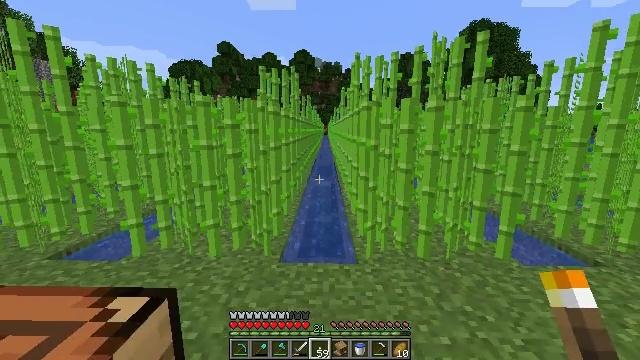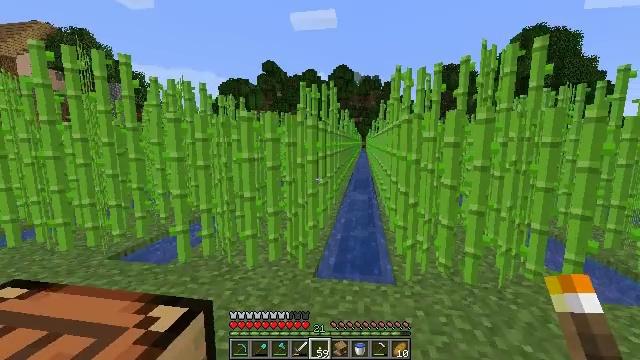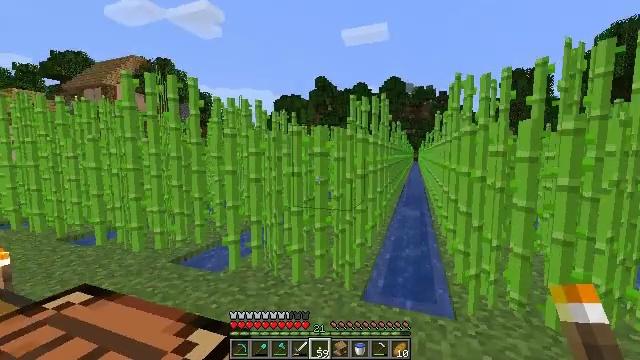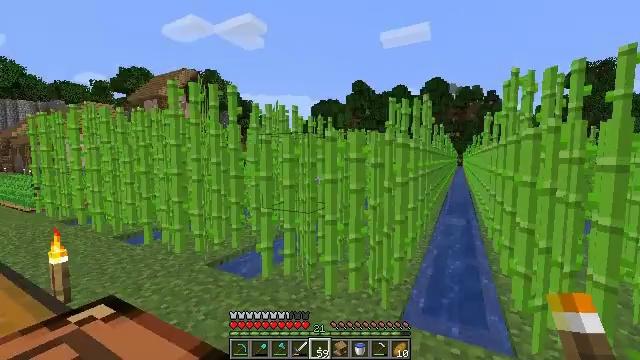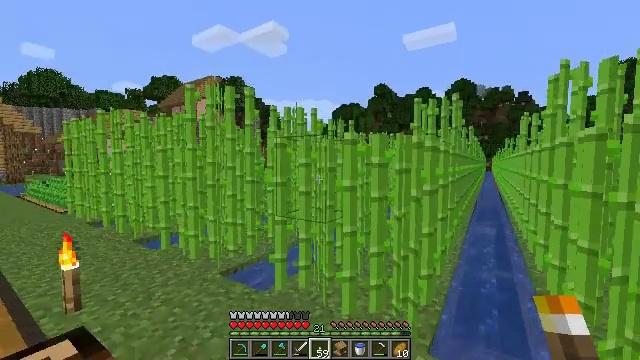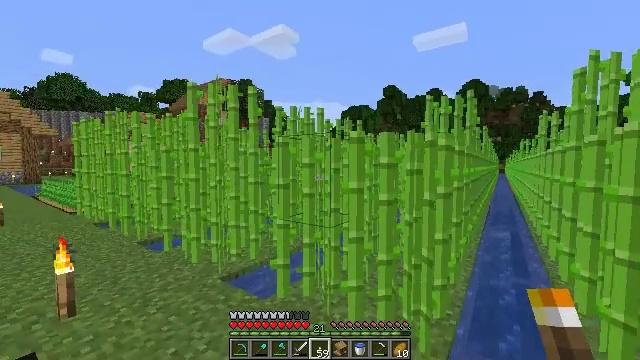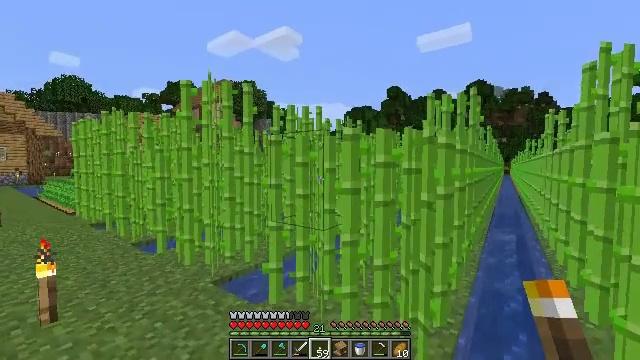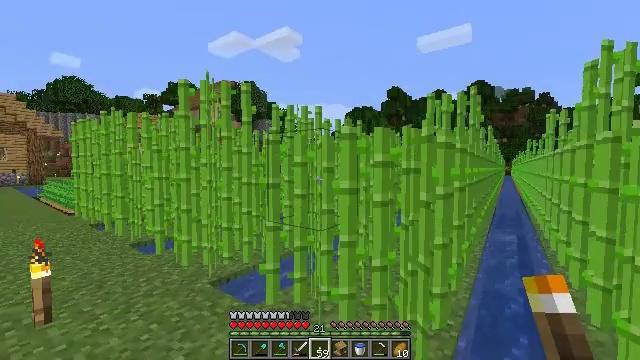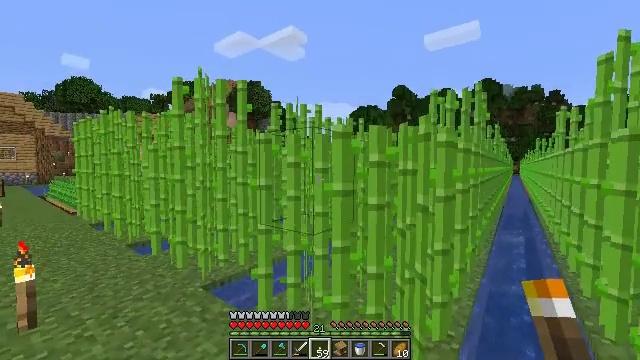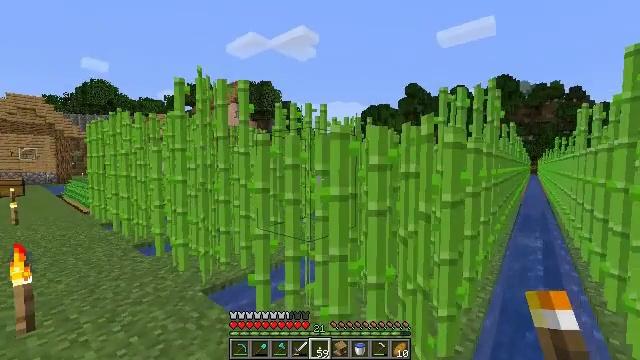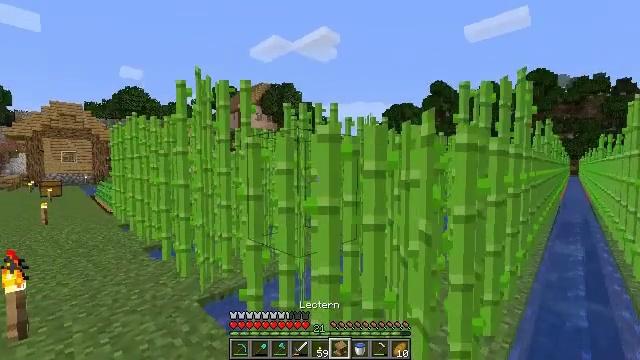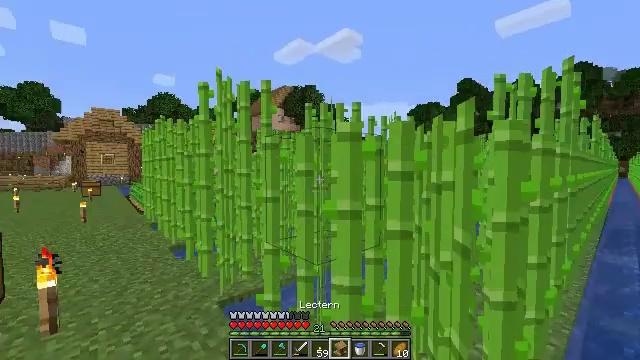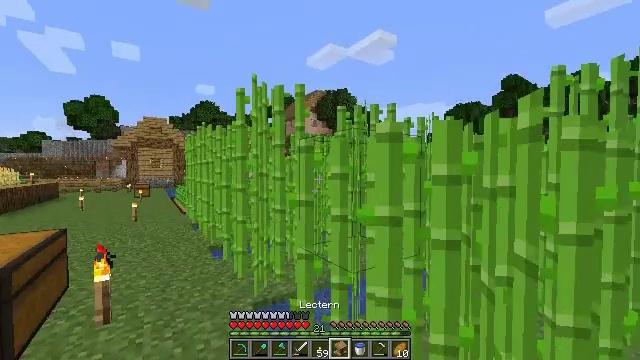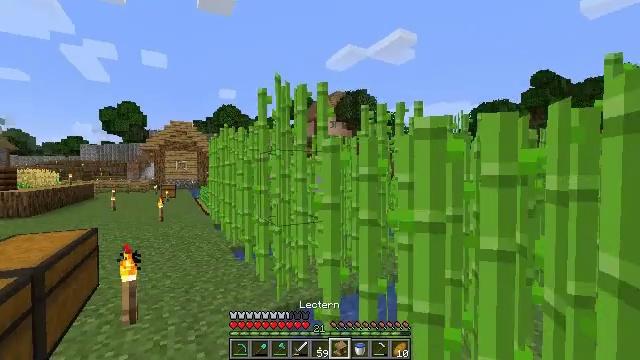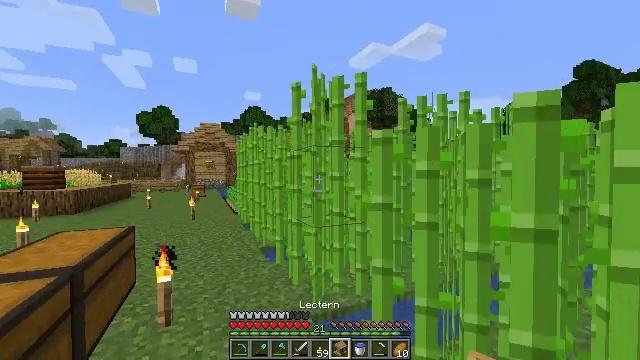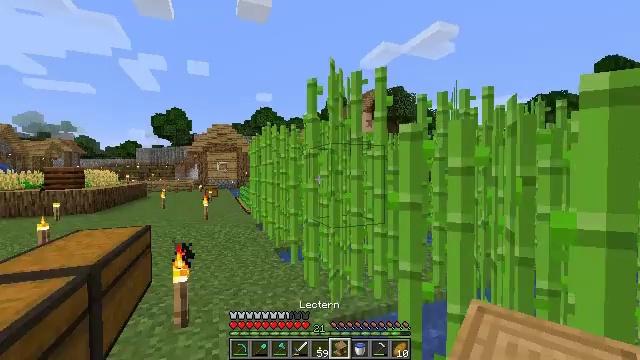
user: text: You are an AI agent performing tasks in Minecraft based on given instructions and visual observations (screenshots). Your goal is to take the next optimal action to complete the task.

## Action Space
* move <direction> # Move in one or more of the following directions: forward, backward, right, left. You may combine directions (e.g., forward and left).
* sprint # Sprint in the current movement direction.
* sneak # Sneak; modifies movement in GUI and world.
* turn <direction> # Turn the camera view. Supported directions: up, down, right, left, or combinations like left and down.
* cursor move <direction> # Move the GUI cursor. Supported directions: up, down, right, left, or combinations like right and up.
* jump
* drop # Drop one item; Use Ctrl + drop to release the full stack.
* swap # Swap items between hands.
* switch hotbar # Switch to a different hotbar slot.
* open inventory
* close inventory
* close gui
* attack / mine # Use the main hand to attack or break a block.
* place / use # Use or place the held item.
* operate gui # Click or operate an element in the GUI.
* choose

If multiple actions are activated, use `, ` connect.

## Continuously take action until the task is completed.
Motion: motion action
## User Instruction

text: Mine the sugar cane near rivers.
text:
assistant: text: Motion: move forward, turn left and up
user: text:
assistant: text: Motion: move forward, turn left and up
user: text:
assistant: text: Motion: move forward, turn left and up
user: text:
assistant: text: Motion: move forward, turn left
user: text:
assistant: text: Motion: move forward, turn left
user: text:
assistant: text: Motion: move forward
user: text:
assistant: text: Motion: move forward and move right
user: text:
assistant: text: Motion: move forward and move right, turn left
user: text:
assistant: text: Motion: move forward and move right, turn left
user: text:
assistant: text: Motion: move forward and move right, turn left
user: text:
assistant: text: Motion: move forward and move left, turn left
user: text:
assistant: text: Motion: move forward and move left, turn left
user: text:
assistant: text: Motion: move forward and move left, turn left
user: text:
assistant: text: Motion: move forward and move left, turn left
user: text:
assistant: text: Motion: move forward and move left, turn left
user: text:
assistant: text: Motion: move forward and move left
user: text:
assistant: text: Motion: move forward and move left
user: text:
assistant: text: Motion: move forward and move left
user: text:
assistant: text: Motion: move forward and move left
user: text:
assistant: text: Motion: move forward and move left
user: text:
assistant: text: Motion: move forward and move left
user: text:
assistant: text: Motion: move forward
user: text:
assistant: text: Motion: move forward
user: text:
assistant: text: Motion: move forward, turn right
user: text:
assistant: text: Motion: move forward and move left, turn right
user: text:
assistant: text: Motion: move forward and move left, turn right
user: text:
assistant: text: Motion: move forward and move left, turn right
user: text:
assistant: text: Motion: move forward and move left, turn right
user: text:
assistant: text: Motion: move forward and move left, turn right
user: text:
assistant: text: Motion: move forward and move left, turn right